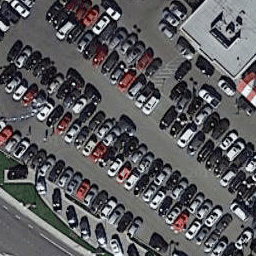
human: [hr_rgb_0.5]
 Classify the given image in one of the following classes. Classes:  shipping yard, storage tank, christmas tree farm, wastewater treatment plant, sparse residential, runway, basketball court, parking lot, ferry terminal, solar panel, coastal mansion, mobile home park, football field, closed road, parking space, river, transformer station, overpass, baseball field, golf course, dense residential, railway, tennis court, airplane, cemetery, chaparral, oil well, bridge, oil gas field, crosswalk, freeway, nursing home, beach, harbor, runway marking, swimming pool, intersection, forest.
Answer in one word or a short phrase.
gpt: parking lot